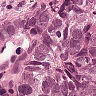
Metastatic tissue present: yes